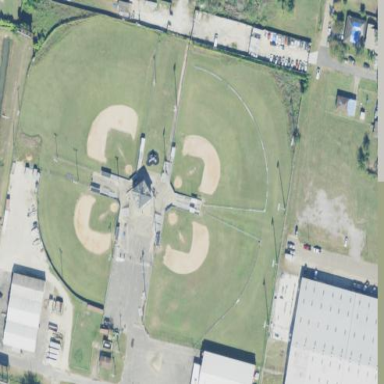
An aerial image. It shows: Baseball pitch for leisure and sports activities.